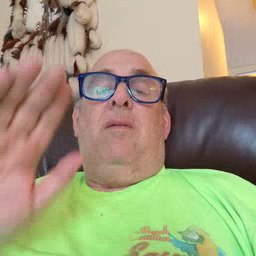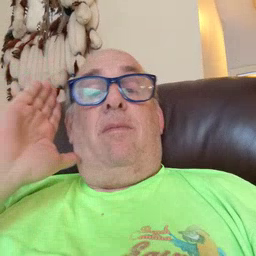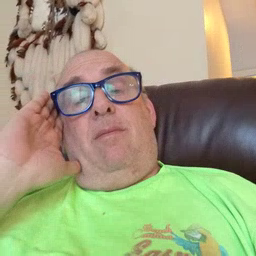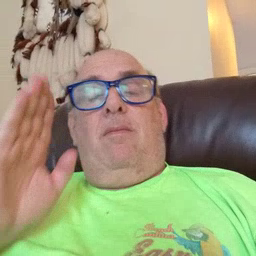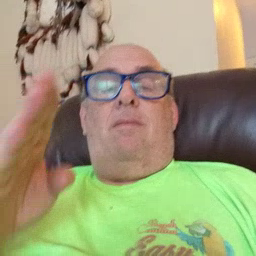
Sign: bedroom